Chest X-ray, PA view. Patient: 33 years old, sex F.
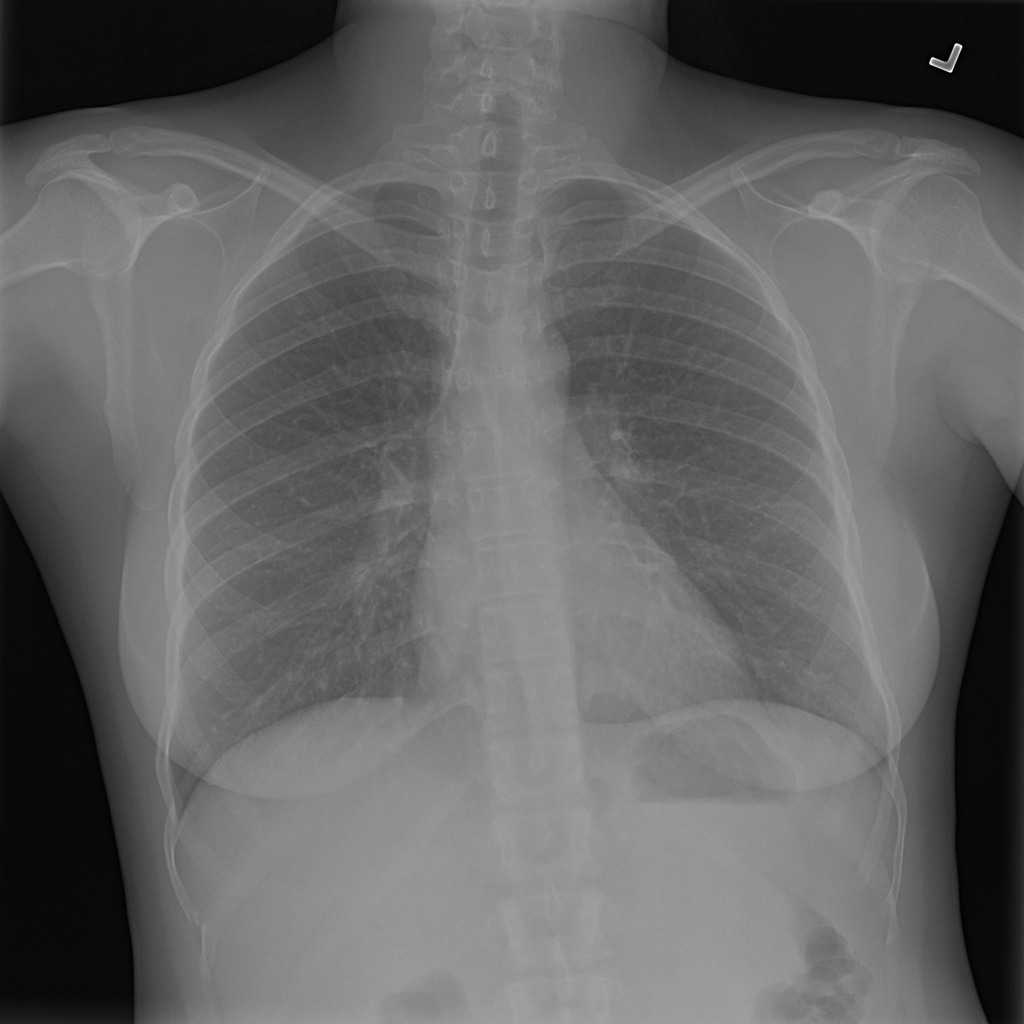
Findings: No Finding